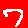
Digit: 7